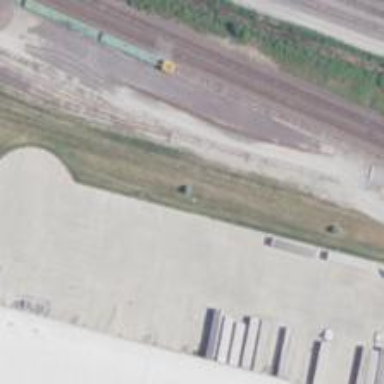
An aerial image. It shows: Railway siding with rails.